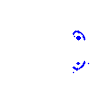
Particle: pion